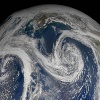
Label: cloud